Question: I'm a beginner in python Tkinter and I'm trying to print the characters from different lists upon clicking respective buttons. Once the button is clicked, the items from the list will keep on displaying whenever user presses any key from the keyboard. Upon pressing Enter key it should stop displaying from the current list.
1. The canvas is not cleaned up on the next iteration. The new label is created and placed at the top of the old label. I'm sharing a picture of the output I'm getting.

I know about the method 'w.delete('all')' however, after using it my python is crashing. Can someone please suggest how can I modify it to erase completely?
1. How to switch to the method of button 2 upon pressing button 2 when loop in button 1 is in progress. I've used or operator however my python is getting crashed. Right now, I able to exit only upon pressing the enter key. If I press another button, python is getting crashed. Can I please know the reason my python is crashing?
My code is:
'''
import tkinter as tk
import msvcrt
import random
root= tk.Tk()
myCanvas = tk.Canvas(root, width = 500, height = 200)
myCanvas.pack()
w = tk.Canvas(root, width = 500, height = 200)
w.place(relx= 0.5, rely=0.1)
def printing_2():
flag2=1
name_list=['Mia Jennete Moi' , 'cara', 'juili', 'meera', 'ed']
input1 = msvcrt.getwch()
label2 = tk.Label(root, font=('Courier', 15))
w.create_window(60, 40, window=label2)
if flag1!=1 or input1!='
':
label2.config(text=random.choice(name_list))
root.after(10, printing_2)
def printing_1():
flag1=1
name_list=['Rui Sagar' , 'Nana Kana', 'Mike', 'Bob', 'Drake']
input1 = msvcrt.getwch()
if flag2!=1 or input1!='
':
label2 = tk.Label(root, text=random.choice(name_list), font=('Courier', 15))
w.create_window(60, 40, window=label2)
root.after(10, printing_1)
flag1=0
flag2=0
B1 = tk.Button(root, text ="Option 1", font=('Courier', 12), command= printing_1)
myCanvas.create_window(40, 30, window=B1)
B2 = tk.Button(root, text ="Option 2", font=('Courier', 12), command= printing_2)
myCanvas.create_window(40, 80, window=B2)
root.mainloop()
'''
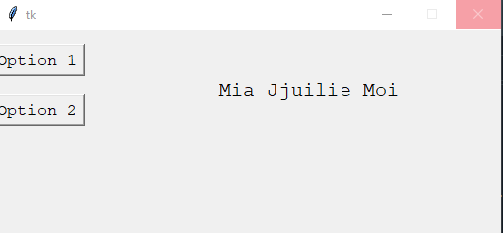
Answer: You should create empty label at start and later only change text in existing label
'''
label2.config(text=random.choice(name_list))
'''
or
'''
label2["text"] = random.choice(name_list))
'''
When you press button then you could run function which change both values 'flag1' and 'flag2' (one set 'True' and other set 'False') and after that run function which will run loop using 'after()'
And you have to use 'global' to set external variables. Without 'global' you create local variables.
You could use more readable names 'running_1', 'running_2' instead of 'flag1', 'flag2' and use values 'True/False' instead of '0/1'
And instead of 'msvcrt' you can use 'root.bind("<Return>", stop)' to run function 'stop()' which will set 'running_1 = False' and 'running_2 = False' to stop all loop.s
---
Minimal working code
BTW: I use '500' in 'after()' to slowdown it and see what values it displays.
'''
import tkinter as tk
import random
# --- functions
def printing_1():
global running_1
global running_2
global name_list
running_1 = True
running_2 = False # stop other list
name_list = ['Rui Sagar' , 'Nana Kana', 'Mike', 'Bob', 'Drake']
print("start list 1")
update_1()
def update_1():
if running_1:
label["text"] = random.choice(name_list)
root.after(500, update_1)
def printing_2():
global running_1
global running_2
global name_list
running_1 = False # stop other list
running_2 = True
name_list = ['Mia Jennete Moi' , 'cara', 'juili', 'meera', 'ed']
print("start list 2")
update_2()
def update_2():
if running_2:
label["text"] = random.choice(name_list)
root.after(500, update_2)
def stop(event):
global running_1
global running_2
running_1 = False
running_2 = False
print('stoped')
# --- main ---
running_1 = False
running_2 = False
name_list = None
root = tk.Tk()
root.bind('<Return>', stop)
canvas = tk.Canvas(root, width=500, height=200)
canvas.pack()
w = tk.Canvas(root, width=500, height=200)
w.place(relx=0.5, rely=0.1)
label = tk.Label(root)
w.create_window(60, 40, window=label)
button1 = tk.Button(root, text="Option 1", command=printing_1)
canvas.create_window(40, 30, window=button1)
button2 = tk.Button(root, text="Option 2", command=printing_2)
canvas.create_window(40, 80, window=button2)
root.mainloop()
'''
---
You can also reduce to use only one 'running' and one function 'update_label()'.
I check if 'running' is 'True' then I don't run new loop but it will automatically use already running loop but with new 'name_list'
'''
import tkinter as tk
import random
# --- functions
def printing_1():
global name_list
global running
name_list = ['Rui Sagar' , 'Nana Kana', 'Mike', 'Bob', 'Drake']
if not running:
running = True
update_label()
def printing_2():
global name_list
global running
name_list = ['Mia Jennete Moi' , 'cara', 'juili', 'meera', 'ed']
if not running:
running = True
update_label()
def update_label():
if running:
label["text"] = random.choice(name_list)
root.after(500, update_label)
def stop(event):
global running
running = False
print('stoped')
# --- main ---
name_list = None
running = False
root = tk.Tk()
root.bind('<Return>', stop)
canvas = tk.Canvas(root, width=500, height=200)
canvas.pack()
w = tk.Canvas(root, width=500, height=200)
w.place(relx=0.5, rely=0.1)
label = tk.Label(root)
w.create_window(60, 40, window=label)
button1 = tk.Button(root, text="Option 1", command=printing_1)
canvas.create_window(40, 30, window=button1)
button2 = tk.Button(root, text="Option 2", command=printing_2)
canvas.create_window(40, 80, window=button2)
root.mainloop()
'''
---
If you want to update label only when when you press key then you don't need 'msvcrt' and 'after' but only 'bind('<Key>', function_name)'
'''
import tkinter as tk
import random
# --- functions
def printing_1():
"""Assign new list and update label"""
global name_list
name_list = ['Rui Sagar' , 'Nana Kana', 'Mike', 'Bob', 'Drake']
# set value at start
update_label()
def printing_2():
"""Assign new list and update label"""
global name_list
name_list = ['Mia Jennete Moi' , 'cara', 'juili', 'meera', 'ed']
# set value at start
update_label()
def on_key(event):
"""Update label if list is assigned to 'name_list'
and pressed key is different then 'Return'"""
if name_list and event.keysym != 'Return':
update_label()
def update_label():
label["text"] = random.choice(name_list)
# --- main ---
name_list = None
root = tk.Tk()
root.bind('<Key>', on_key) # run function when pressed any key
canvas = tk.Canvas(root, width=500, height=200)
canvas.pack()
w = tk.Canvas(root, width=500, height=200)
w.place(relx=0.5, rely=0.1)
label = tk.Label(root)
w.create_window(60, 40, window=label)
button1 = tk.Button(root, text="Option 1", command=printing_1)
canvas.create_window(40, 30, window=button1)
button2 = tk.Button(root, text="Option 2", command=printing_2)
canvas.create_window(40, 80, window=button2)
root.mainloop()
'''